Interaction volume radius: 5 \u00c5
Interaction volume height: 10 \u00c5
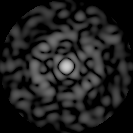
Disorder parameter: 0.7796